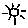
Label: sun